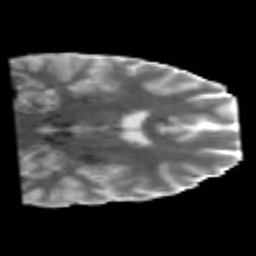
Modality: MD
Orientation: coronal
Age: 38
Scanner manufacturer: philips
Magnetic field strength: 3 T
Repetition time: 8.549 s
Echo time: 0.1273 s